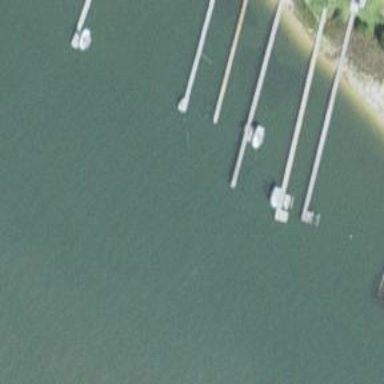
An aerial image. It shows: Pier with mooring facilities.